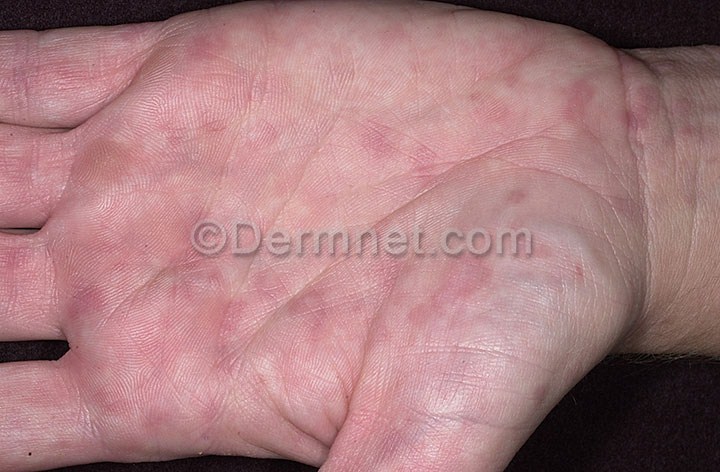
Disease: Vasculitis Photos